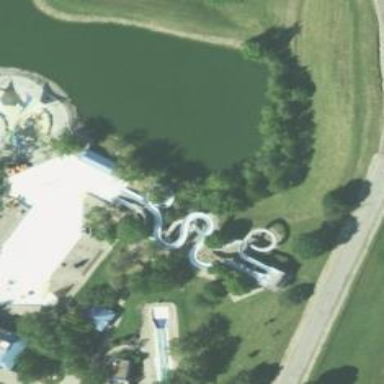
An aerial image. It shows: Bridge over canal featuring water slide attraction.